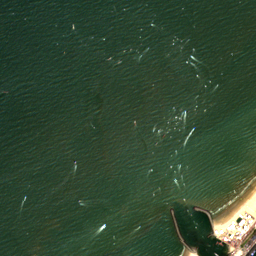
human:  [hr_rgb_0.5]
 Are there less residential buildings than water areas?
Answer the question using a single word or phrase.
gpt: no

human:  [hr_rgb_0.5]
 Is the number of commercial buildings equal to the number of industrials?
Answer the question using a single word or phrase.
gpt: no

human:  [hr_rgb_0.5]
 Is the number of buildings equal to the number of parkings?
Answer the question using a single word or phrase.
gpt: no

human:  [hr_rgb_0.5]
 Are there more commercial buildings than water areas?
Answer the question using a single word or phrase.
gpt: yes

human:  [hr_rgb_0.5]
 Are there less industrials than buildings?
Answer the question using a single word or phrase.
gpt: yes

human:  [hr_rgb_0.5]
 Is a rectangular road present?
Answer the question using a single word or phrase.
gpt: no

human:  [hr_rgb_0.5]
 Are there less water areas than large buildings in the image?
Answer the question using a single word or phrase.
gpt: no

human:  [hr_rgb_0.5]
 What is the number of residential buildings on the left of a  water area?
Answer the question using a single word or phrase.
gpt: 13

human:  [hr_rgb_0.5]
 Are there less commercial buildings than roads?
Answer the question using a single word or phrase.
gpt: yes

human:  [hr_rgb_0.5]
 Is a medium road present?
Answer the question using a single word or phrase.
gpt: no

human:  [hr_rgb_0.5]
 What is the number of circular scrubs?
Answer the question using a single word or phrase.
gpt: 0

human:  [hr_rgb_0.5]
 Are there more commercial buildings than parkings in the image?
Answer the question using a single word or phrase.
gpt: yes

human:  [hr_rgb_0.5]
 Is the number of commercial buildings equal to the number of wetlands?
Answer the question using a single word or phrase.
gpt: no

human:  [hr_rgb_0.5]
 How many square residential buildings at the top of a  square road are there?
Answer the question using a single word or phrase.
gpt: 0

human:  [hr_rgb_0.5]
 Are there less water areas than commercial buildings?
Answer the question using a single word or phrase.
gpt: yes

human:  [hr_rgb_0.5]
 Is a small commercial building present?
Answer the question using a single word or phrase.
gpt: yes

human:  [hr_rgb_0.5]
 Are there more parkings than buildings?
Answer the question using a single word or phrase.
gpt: no

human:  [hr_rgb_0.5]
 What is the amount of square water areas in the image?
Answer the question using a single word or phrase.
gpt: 0

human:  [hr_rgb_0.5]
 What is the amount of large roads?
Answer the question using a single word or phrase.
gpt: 0

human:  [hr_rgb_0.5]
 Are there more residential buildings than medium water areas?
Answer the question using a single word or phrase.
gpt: yes

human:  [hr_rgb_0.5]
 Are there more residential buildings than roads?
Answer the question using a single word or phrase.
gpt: no

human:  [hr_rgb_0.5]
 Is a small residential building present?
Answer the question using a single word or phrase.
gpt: yes

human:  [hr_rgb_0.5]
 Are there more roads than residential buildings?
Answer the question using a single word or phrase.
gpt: yes

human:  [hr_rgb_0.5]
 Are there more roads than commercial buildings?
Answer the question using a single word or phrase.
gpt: yes

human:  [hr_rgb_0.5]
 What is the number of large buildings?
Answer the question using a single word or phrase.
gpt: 1

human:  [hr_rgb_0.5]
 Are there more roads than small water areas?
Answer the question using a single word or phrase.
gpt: yes

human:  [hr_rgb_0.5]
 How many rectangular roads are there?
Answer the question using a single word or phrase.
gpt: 0

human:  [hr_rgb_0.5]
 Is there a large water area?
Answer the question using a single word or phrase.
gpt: yes

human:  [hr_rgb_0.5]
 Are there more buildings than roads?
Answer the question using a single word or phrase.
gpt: no

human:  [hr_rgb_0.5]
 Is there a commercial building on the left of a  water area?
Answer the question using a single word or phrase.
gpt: yes

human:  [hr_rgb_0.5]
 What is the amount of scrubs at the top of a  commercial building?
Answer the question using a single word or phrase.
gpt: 2

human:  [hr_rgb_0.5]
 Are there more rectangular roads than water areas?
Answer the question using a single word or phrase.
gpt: no

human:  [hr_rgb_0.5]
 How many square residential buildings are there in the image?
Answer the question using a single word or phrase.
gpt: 0

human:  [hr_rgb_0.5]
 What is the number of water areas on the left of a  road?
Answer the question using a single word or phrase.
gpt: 1

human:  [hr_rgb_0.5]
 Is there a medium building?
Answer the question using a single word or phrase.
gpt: yes

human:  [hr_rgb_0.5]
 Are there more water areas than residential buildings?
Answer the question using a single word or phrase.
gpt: no